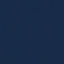
Land use / land cover: SeaLake